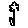
Label: flower